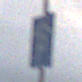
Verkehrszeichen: Parkhaus
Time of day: SunriseSunset
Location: Outdoor (Nature)
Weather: Overcast
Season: NotSpecified
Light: Natural